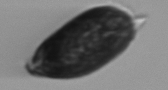
Label: Prorocentrum_micans